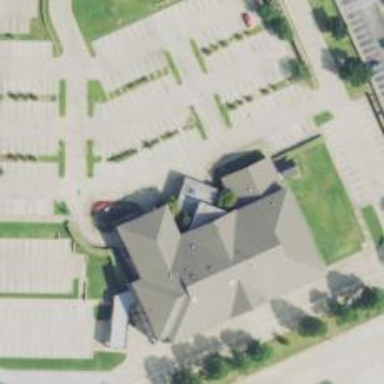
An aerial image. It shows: Clinic.